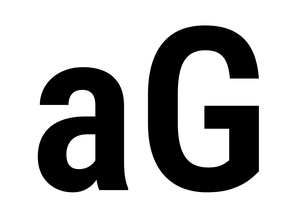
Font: Roboto_Condensed_SemiBold